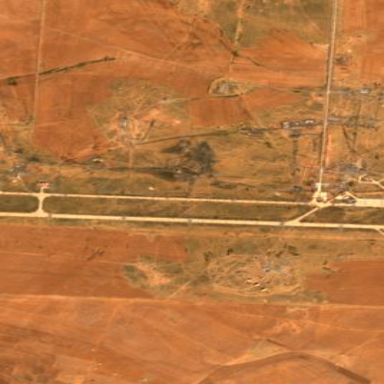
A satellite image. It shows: Military airfield within military aerodrome. The landuse is designated as military.